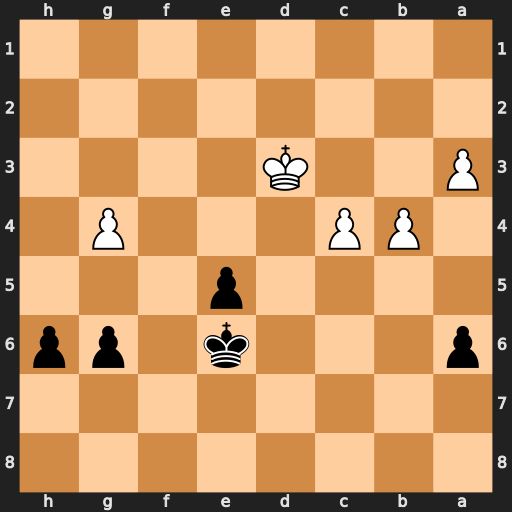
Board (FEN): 8/8/p3k1pp/4p3/1PP3P1/P2K4/8/8
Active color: b
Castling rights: -
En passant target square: -
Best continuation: h5 gxh5 gxh5 Ke2 h4 Kf3 Kf5